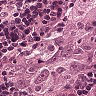
Metastatic tissue present: yes